Field crop: maize
Growth stage: 2
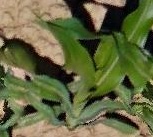
Species: maize